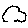
Label: cloud